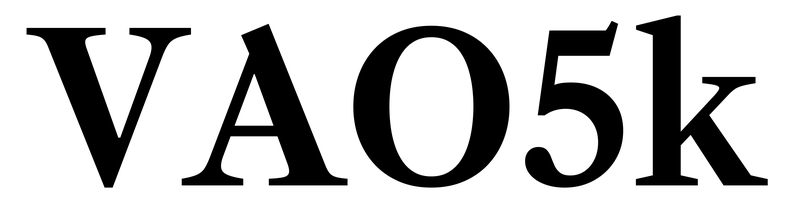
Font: LibreCaslonText_SemiBold